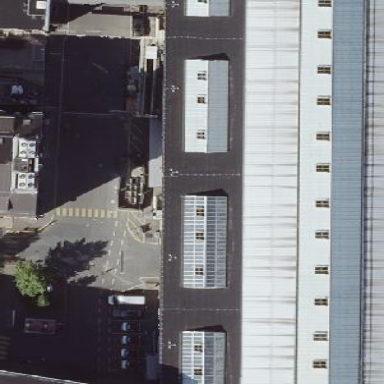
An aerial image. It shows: Historic industrial attraction with gambrel roof as part of building.